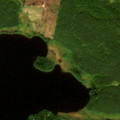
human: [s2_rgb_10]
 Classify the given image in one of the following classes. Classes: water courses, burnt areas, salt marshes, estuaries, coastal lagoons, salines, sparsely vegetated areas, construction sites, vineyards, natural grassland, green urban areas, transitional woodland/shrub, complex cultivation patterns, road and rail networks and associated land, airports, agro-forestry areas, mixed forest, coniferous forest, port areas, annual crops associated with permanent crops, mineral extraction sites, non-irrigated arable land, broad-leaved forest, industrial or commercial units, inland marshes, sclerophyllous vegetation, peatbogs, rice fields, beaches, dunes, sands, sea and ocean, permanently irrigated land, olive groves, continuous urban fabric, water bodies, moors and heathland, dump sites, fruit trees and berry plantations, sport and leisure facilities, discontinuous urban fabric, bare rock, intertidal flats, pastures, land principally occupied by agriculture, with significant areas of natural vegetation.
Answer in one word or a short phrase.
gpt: coniferous forest, mixed forest, water bodies